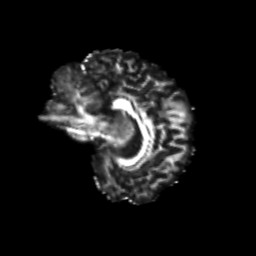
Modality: FA
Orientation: sagittal
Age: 24
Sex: female
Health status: healthy
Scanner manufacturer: siemens
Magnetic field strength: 3 T
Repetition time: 8.6 s
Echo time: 0.095 s